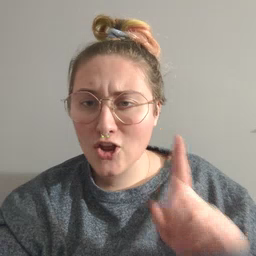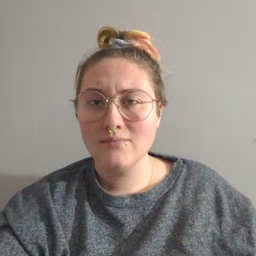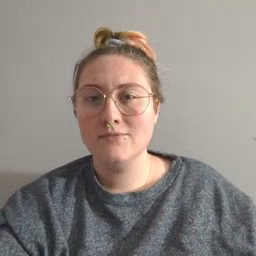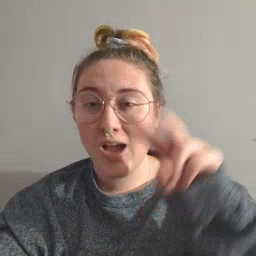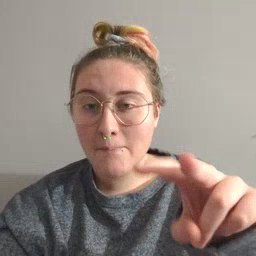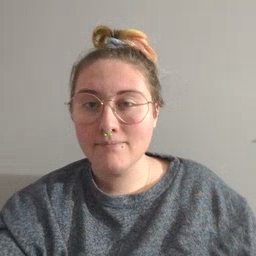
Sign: jump